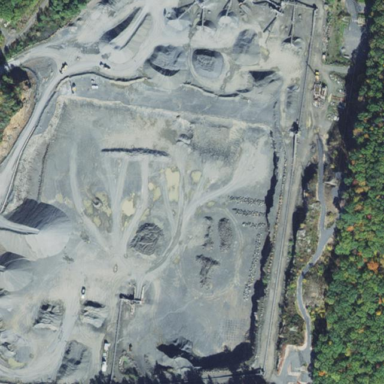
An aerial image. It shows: Quarry that is man-made.